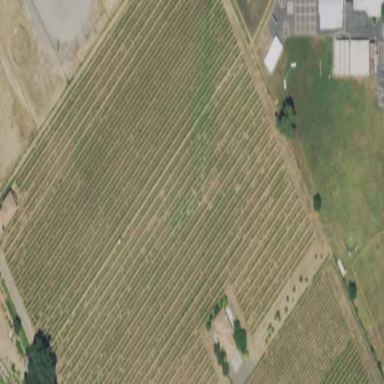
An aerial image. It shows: Vineyard with wine grapes as the main crop.